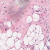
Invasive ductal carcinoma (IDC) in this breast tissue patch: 0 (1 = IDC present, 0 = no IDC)